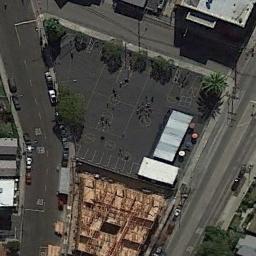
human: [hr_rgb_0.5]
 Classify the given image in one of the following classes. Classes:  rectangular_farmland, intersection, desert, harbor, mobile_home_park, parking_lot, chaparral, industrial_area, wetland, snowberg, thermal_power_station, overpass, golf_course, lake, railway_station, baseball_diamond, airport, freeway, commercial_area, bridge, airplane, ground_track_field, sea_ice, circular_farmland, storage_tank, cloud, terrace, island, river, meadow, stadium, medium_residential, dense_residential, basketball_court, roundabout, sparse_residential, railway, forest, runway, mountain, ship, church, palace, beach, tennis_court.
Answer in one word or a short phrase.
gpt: basketball_court